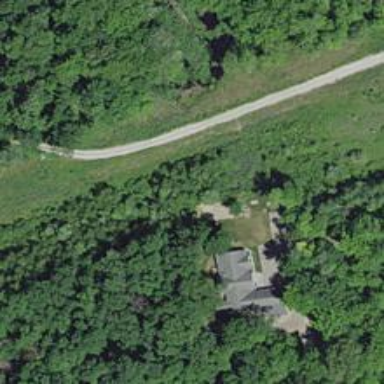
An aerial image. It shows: Driveway.